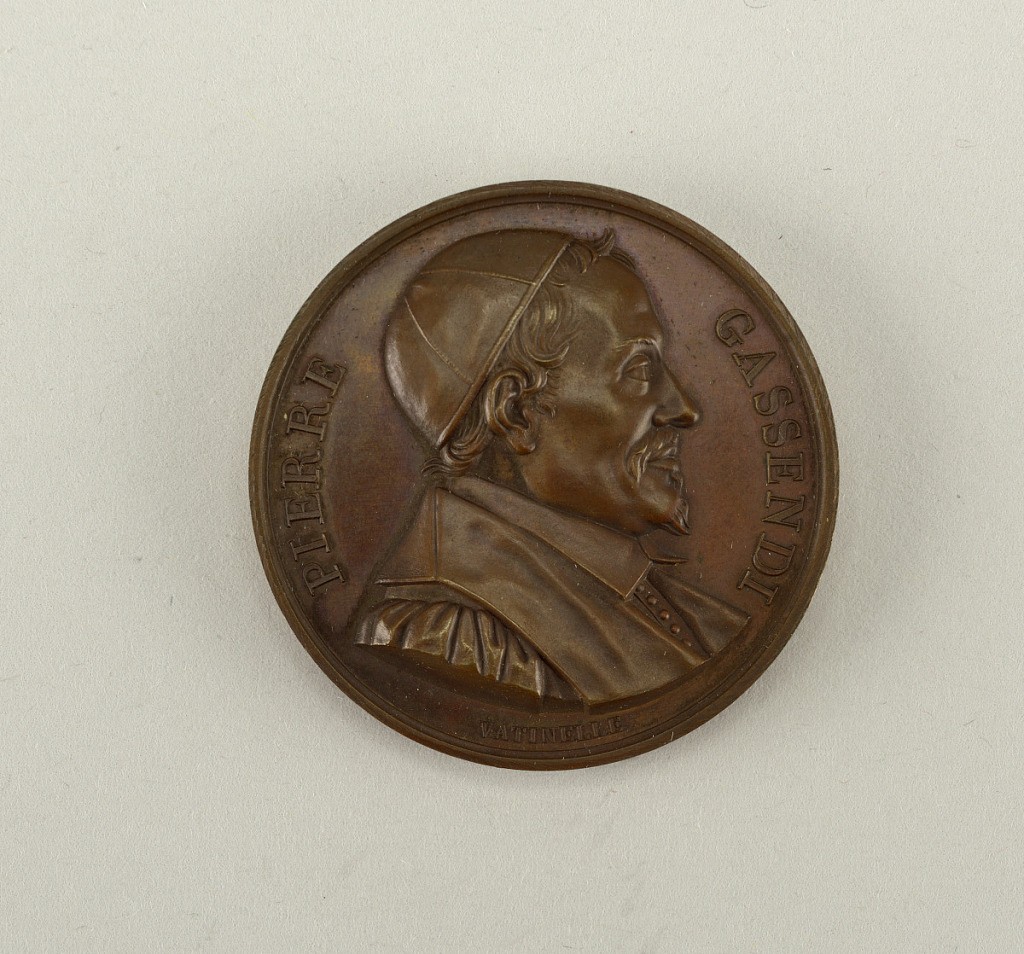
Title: Galerie métallique des grands hommes français (Great Men of France)
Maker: Ursines-Jules Vatinelle, French, 1798 - 1826
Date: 1818
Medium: Cast bronze
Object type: Medal
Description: Bust of Pierre Gassendi (1592-1655).